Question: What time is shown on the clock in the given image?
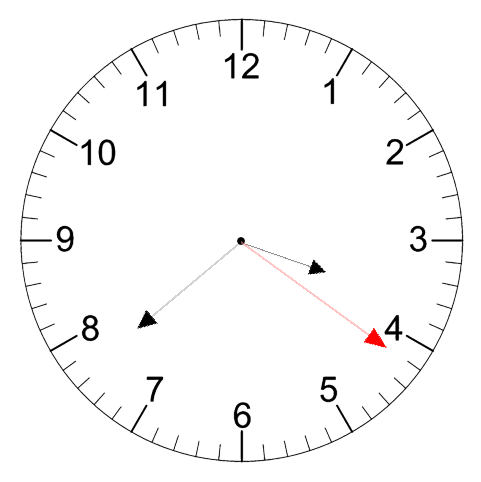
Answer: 03:38:21